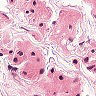
Metastatic tissue present: no